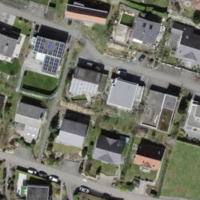
EUNIS habitat code: 54
Species observed at this site:
Lamium galeobdolon